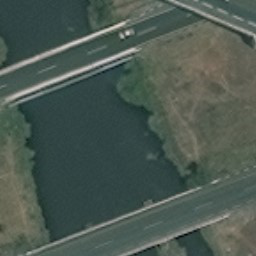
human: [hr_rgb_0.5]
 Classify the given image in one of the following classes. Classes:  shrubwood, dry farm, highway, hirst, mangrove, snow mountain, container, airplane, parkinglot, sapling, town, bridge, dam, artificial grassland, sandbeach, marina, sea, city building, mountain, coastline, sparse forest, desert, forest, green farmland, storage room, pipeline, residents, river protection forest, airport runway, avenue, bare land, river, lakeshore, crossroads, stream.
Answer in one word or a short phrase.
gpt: bridge